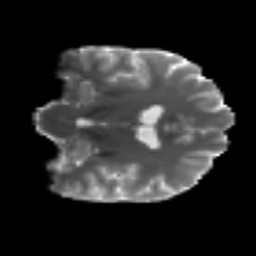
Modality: T2w
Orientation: coronal
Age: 24
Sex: female
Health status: ill
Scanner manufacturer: siemens
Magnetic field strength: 3 T
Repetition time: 6.5 s
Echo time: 0.062 s